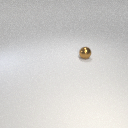
small brown metal sphere